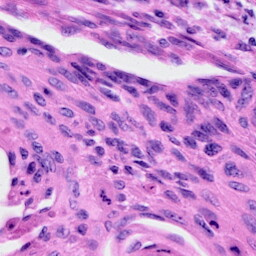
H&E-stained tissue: Cervix